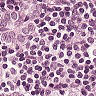
Metastatic tissue present: yes